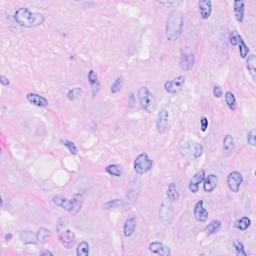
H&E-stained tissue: Breast